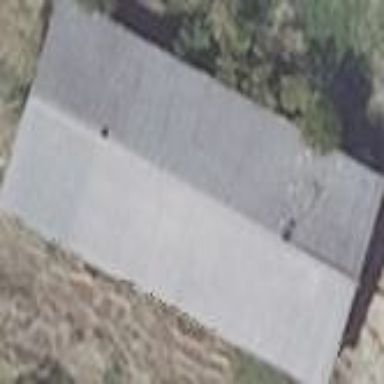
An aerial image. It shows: Cowshed building.